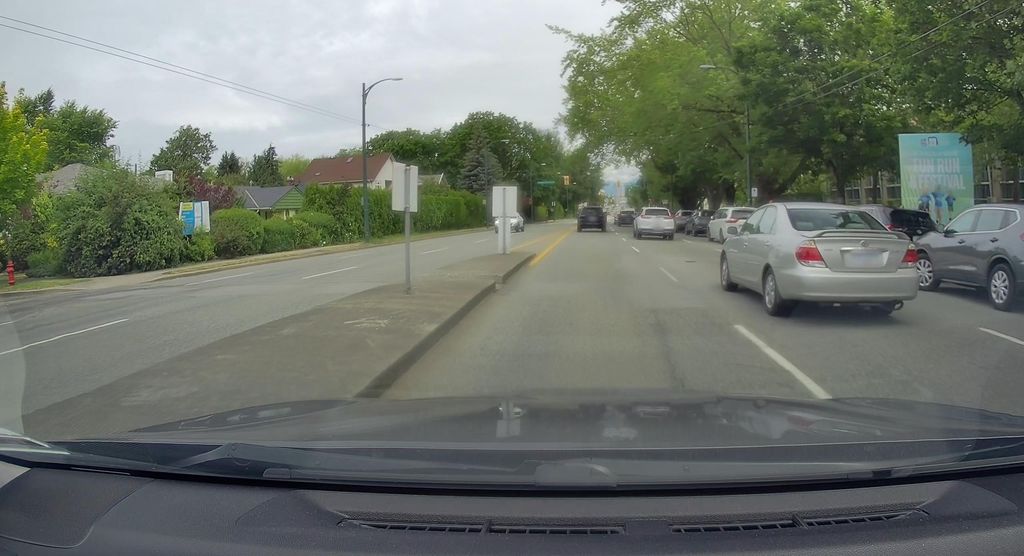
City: vancouver